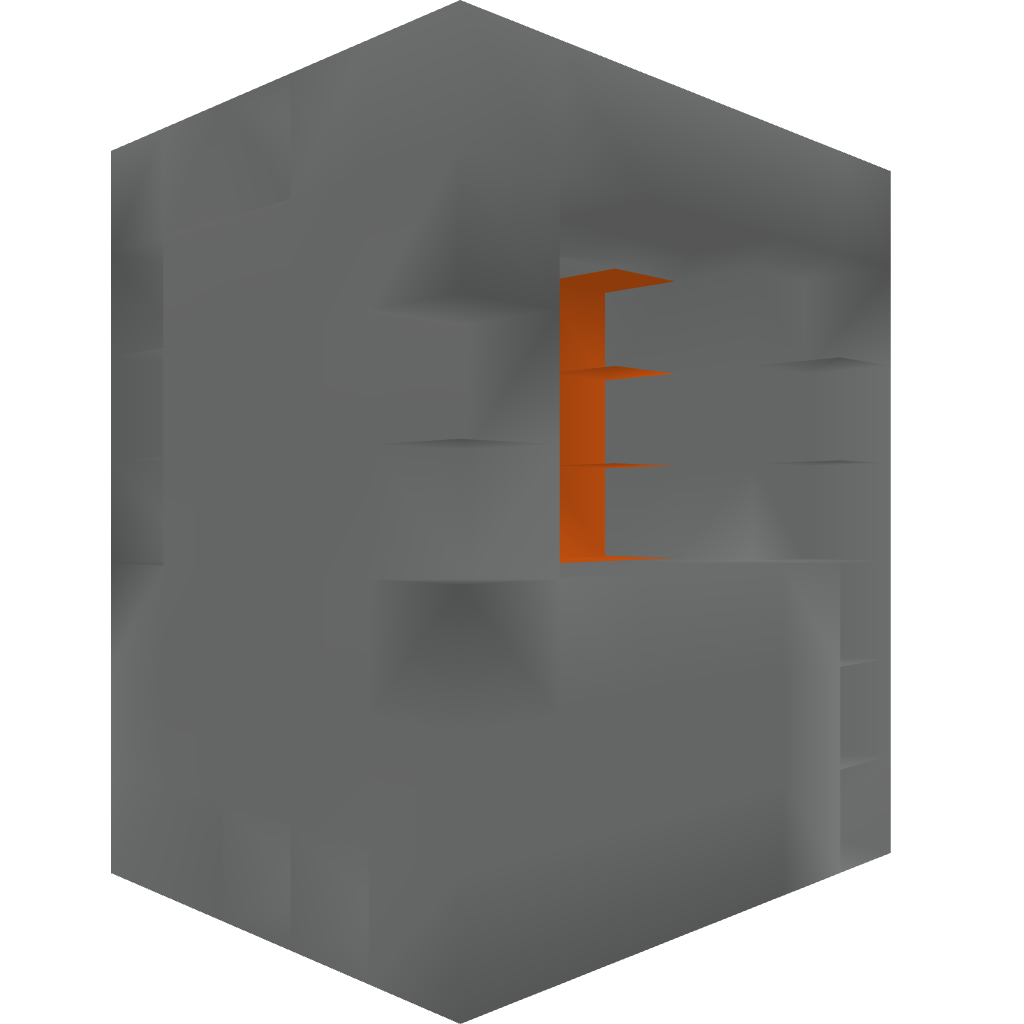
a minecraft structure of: Lavawalk 1